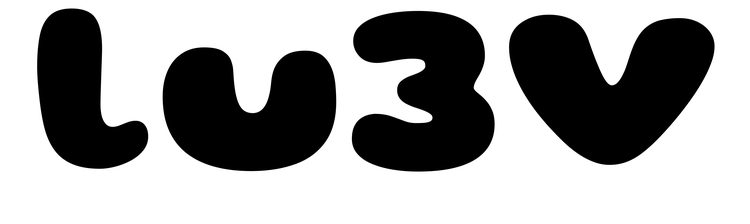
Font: Gluten_Black